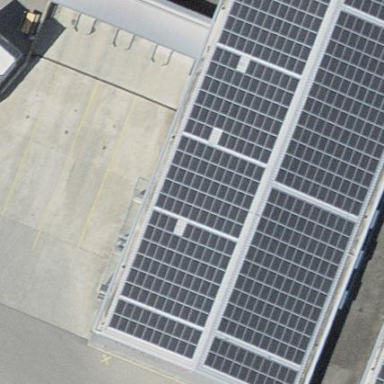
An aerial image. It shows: Solar photovoltaic panel generator.